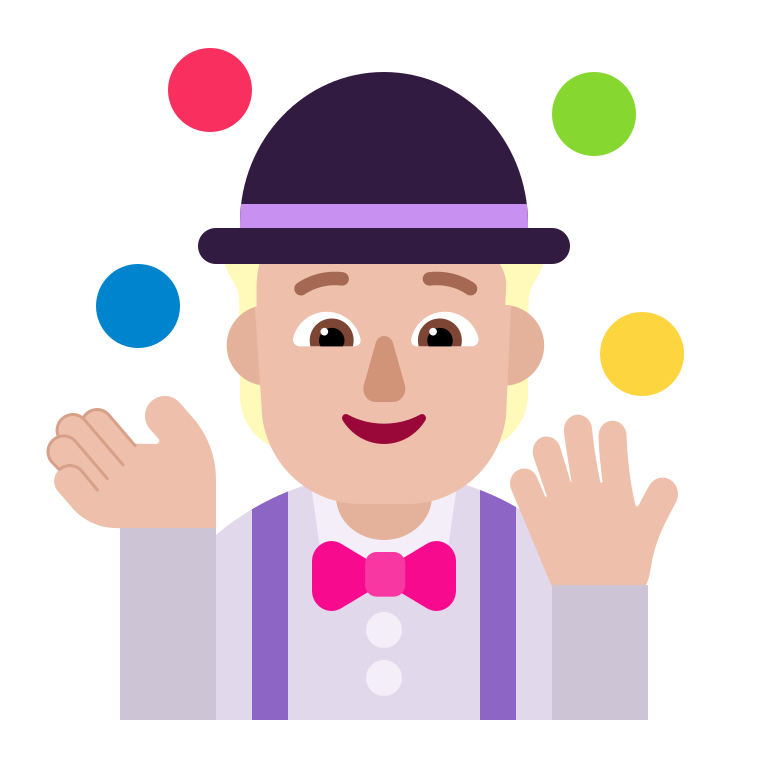
person juggling flat  light